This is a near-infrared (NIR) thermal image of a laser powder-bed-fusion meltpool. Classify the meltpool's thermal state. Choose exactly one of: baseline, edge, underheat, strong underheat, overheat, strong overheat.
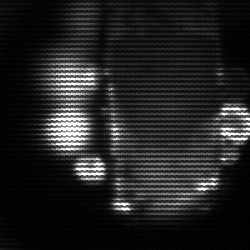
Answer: strong underheat